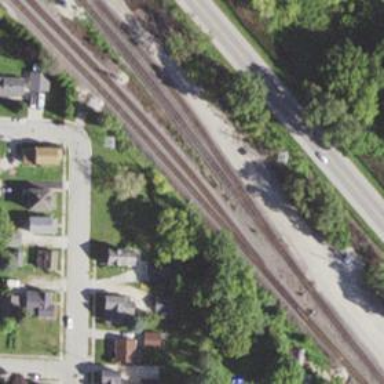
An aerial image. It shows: Railway siding for service.